Interaction volume radius: 10 \u00c5
Interaction volume height: 45 \u00c5
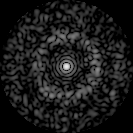
Disorder parameter: 0.8288